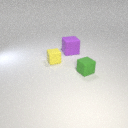
small green rubber cube to the right of small yellow rubber cube